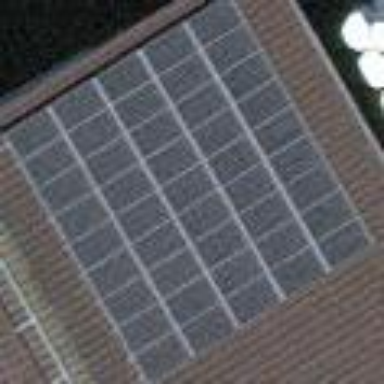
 consisting of solar photovoltaic panels."